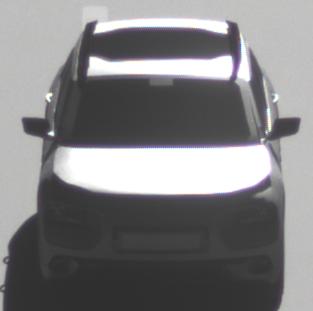
Make: Citroen
Model: C4 Cactus PureTech 75
Detailed model: C4 Cactus
Model produced from: 2014/09
Model produced until: 2015/03
Doors: 5
Color: white
Road condition: dry road
Daytime: morning or afternoon
Contrast: high contrast